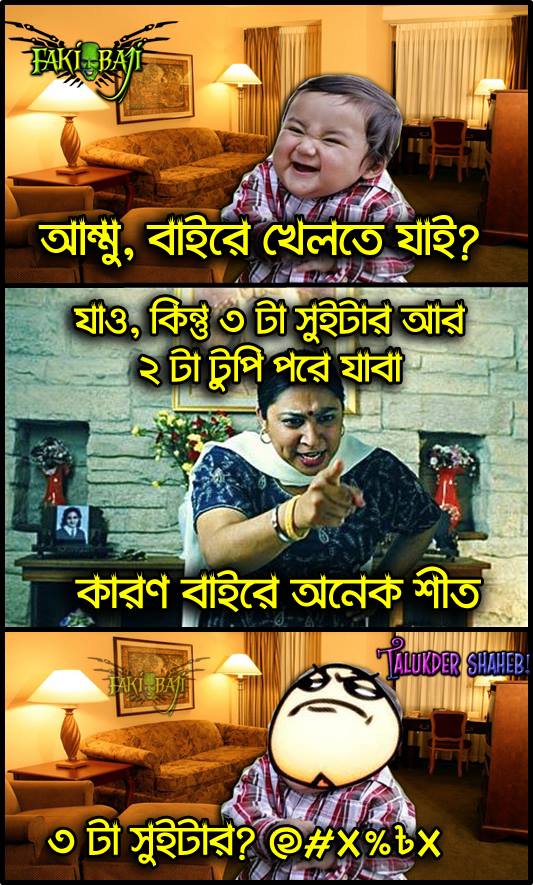
Text: আম্মু, বাইরে খেলতে যাই? যাও, কিন্তু ৩টা সুইটার আর ২টা টুপি পরে যাবা কারণ বাইরে অনেক শীত ৩টা সুইটার?
Label: Non Hate